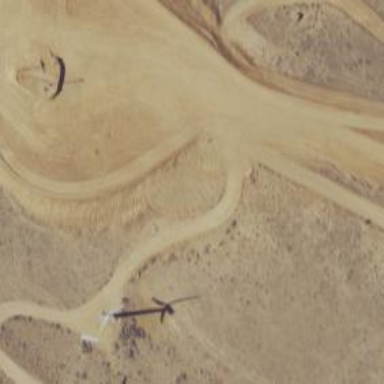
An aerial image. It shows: Wind turbine power generator.